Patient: sex M, age 81
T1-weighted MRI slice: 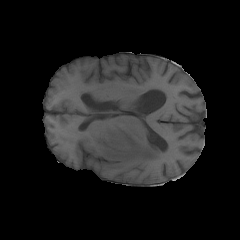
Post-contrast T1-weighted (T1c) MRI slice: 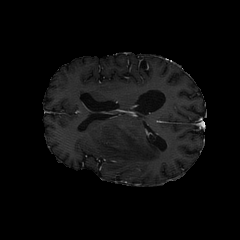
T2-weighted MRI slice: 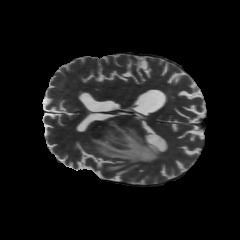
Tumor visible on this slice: yes
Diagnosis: Glioblastoma, IDH-wildtype
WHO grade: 4